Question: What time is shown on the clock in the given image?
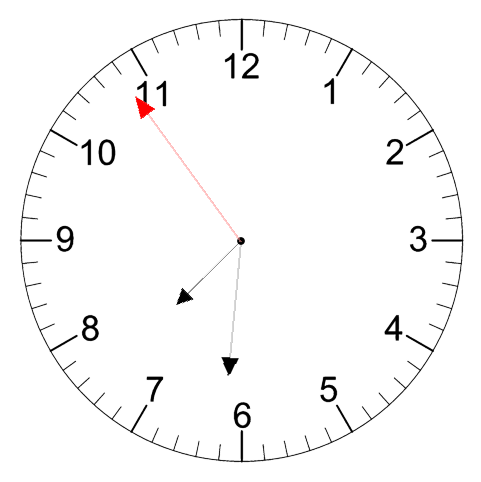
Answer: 07:30:54